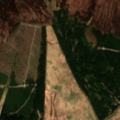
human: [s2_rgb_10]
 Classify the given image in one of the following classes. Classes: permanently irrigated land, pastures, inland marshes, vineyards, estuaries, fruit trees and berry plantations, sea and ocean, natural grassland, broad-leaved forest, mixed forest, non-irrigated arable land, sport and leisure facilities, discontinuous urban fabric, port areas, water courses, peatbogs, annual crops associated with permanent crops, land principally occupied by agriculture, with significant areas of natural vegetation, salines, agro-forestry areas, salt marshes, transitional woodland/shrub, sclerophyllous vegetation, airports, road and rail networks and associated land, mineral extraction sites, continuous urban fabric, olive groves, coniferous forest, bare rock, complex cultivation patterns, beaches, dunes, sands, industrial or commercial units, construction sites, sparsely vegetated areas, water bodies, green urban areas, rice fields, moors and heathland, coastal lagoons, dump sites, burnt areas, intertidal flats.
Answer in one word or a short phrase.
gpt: coniferous forest, moors and heathland, transitional woodland/shrub, peatbogs